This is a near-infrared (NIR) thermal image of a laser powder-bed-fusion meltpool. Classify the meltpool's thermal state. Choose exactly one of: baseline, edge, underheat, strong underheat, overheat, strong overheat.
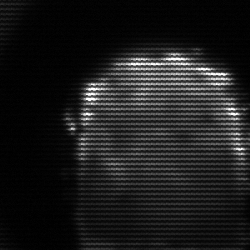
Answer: baseline